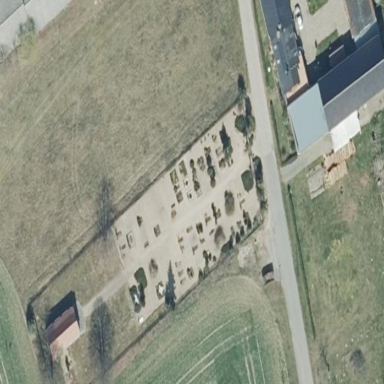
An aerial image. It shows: Cemetery.